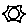
Label: sun